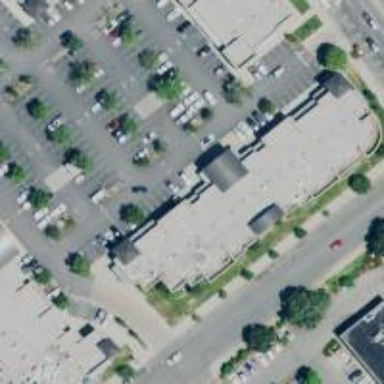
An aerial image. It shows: Convenience shop.